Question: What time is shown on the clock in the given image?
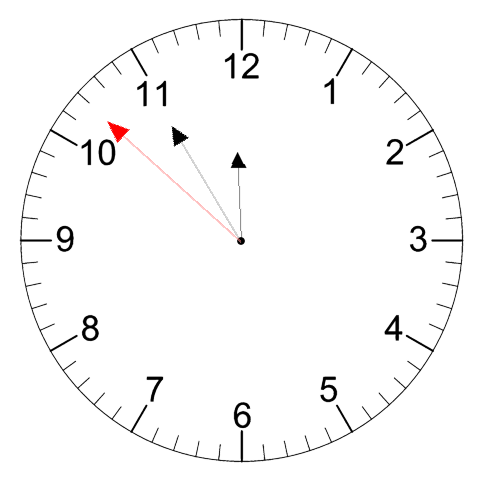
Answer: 11:54:52